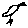
Label: bird